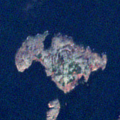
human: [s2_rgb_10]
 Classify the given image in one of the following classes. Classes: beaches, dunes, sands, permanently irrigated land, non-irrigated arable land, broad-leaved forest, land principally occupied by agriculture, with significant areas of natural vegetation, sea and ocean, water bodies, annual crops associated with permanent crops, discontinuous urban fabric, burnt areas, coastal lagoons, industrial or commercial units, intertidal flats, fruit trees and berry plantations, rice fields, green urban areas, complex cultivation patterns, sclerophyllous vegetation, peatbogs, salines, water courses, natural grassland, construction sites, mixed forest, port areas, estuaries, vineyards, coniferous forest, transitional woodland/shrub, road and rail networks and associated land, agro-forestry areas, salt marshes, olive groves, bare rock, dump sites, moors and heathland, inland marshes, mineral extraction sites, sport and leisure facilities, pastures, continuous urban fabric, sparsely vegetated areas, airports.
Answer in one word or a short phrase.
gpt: bare rock, sea and ocean